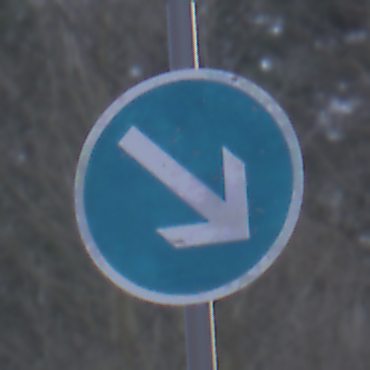
Verkehrszeichen: VorgeschriebeneVorbeifahrtRechts
Umgebung: Outdoor, Nature
Tageszeit: MorningAfternoon
Wetter: Overcast
Licht: Natural
Jahreszeit: Winter
Kontrast: LowContrast